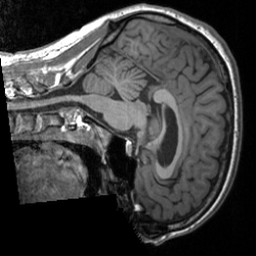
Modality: T1w
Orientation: sagittal
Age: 23
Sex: male
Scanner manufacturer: siemens
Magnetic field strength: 3 T
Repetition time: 1.9 s
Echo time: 0.00226 s